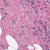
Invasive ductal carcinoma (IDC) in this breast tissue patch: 0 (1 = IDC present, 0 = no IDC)